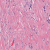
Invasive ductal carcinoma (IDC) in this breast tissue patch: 1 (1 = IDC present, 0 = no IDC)